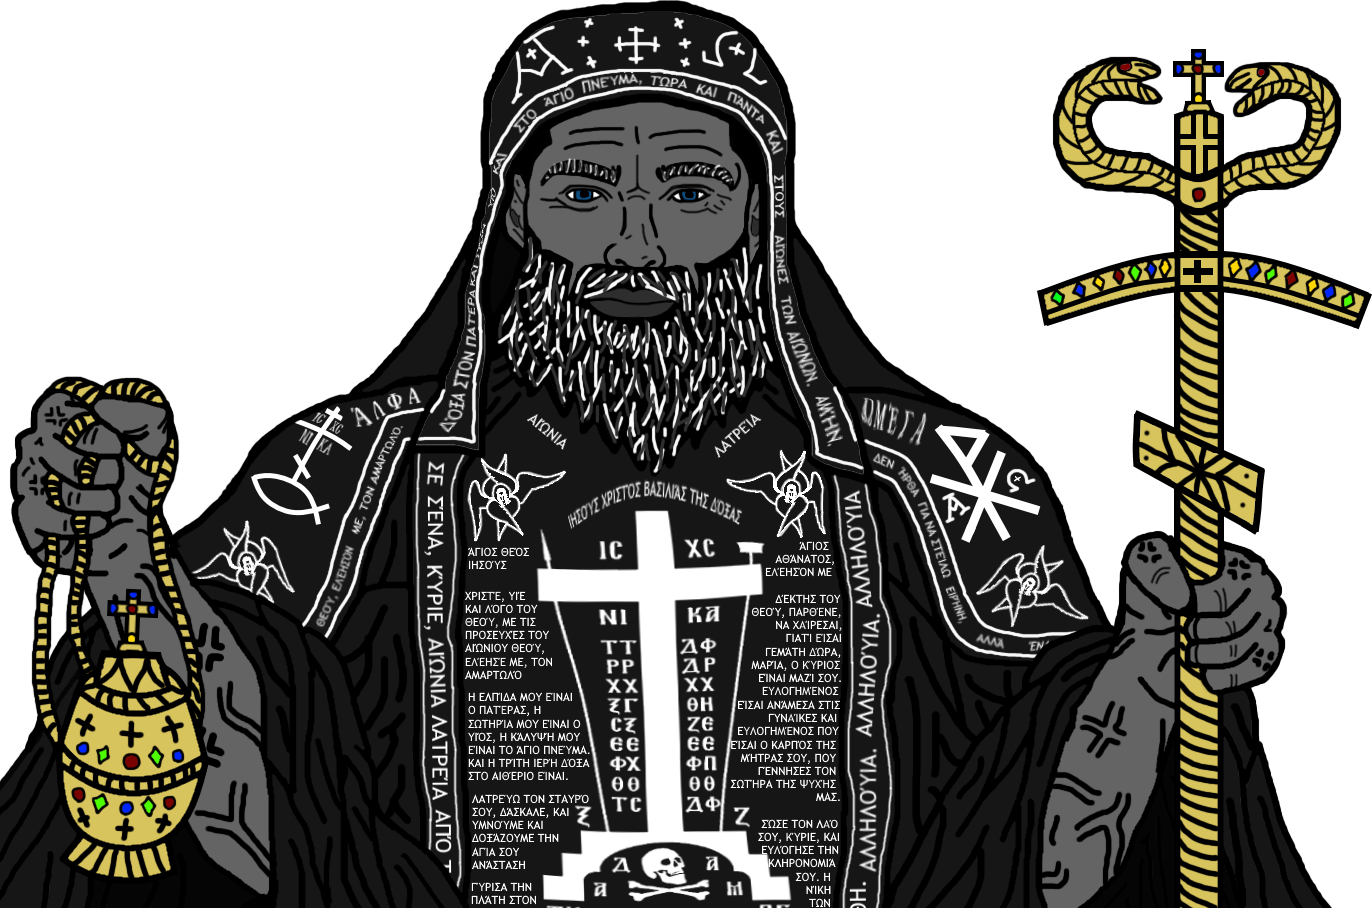
Label: 5_Grey_Chad